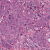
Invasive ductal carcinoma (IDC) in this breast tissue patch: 0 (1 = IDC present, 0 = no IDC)